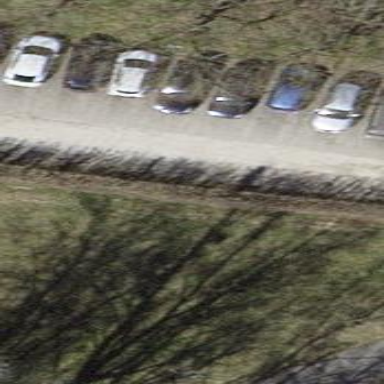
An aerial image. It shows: Parking area with fine gravel surface.